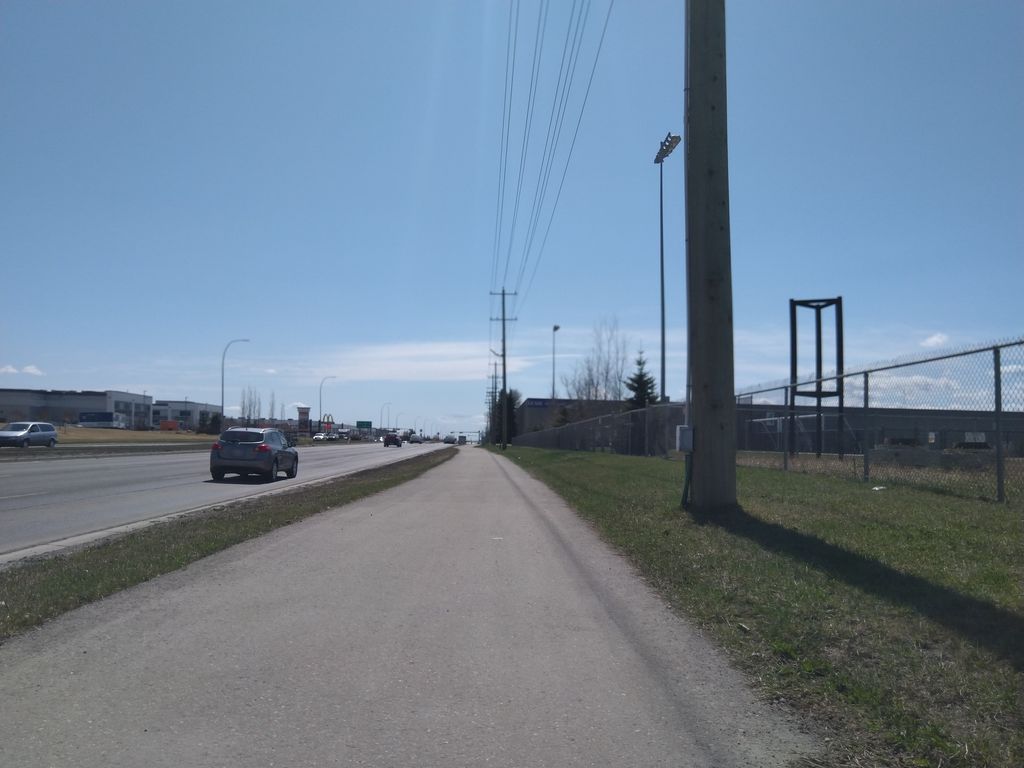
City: calgary